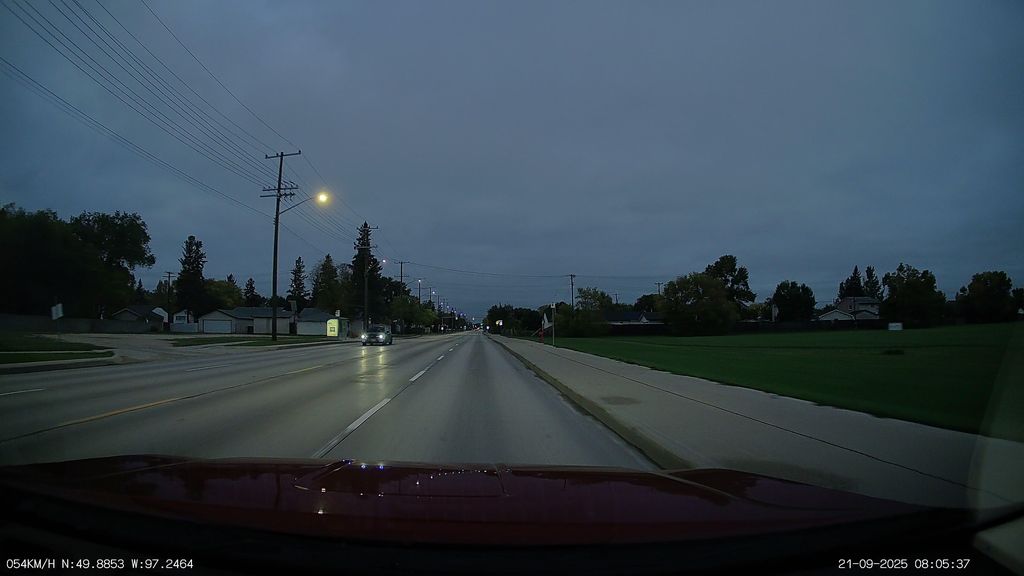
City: winnipeg